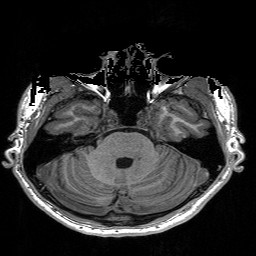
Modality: T1w
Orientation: coronal
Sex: male
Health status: healthy
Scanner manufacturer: siemens
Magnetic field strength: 3 T
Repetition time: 3.2 s